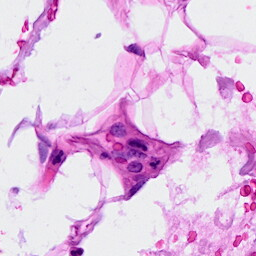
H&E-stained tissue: Breast